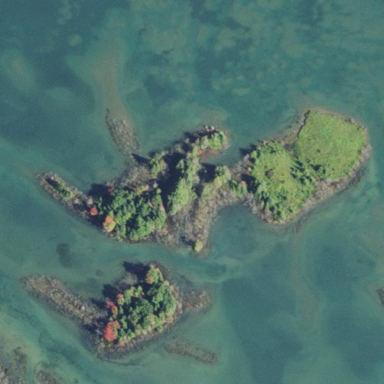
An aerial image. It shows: Islet.